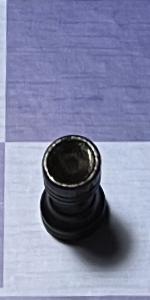
Label: Rook_Black